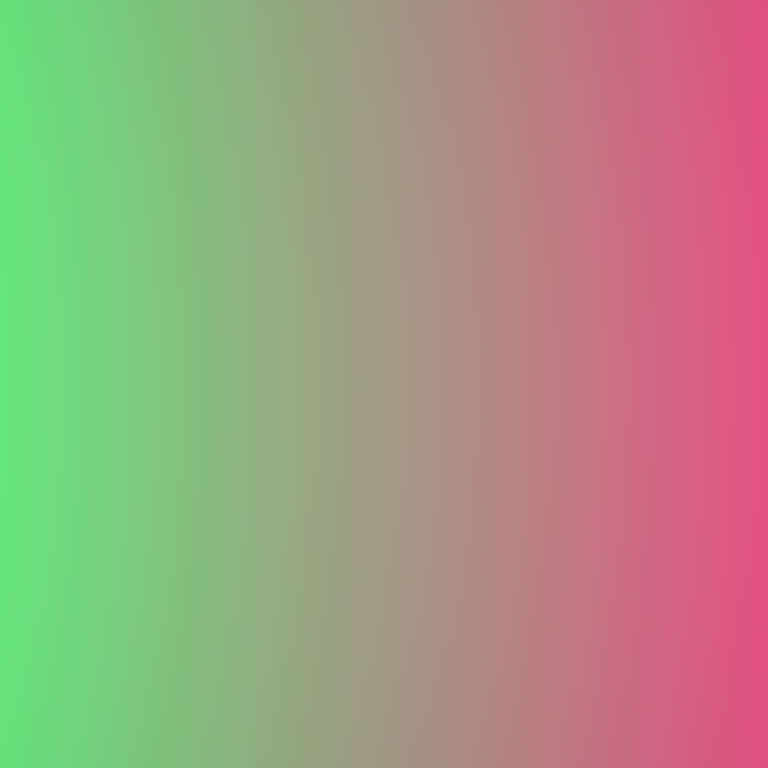
Abstract light effect, smooth gradient from vibrant green to soft pink, calm atmosphere, diffuse light, no room, no furniture, no objects.